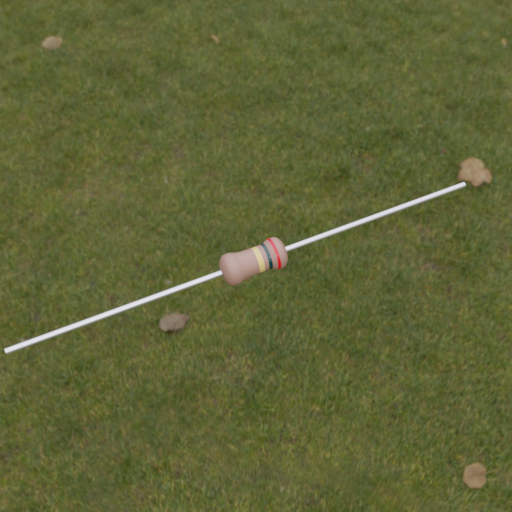
Resistor colour bands (in order): gold, black, red